Question: I am trying to get total answer count for the question. (Please refer attached image for table structure)
Somehow I found this code which I believe similar to what I am looking for but not sure how to display total answers count (type = A in database)
'''
SELECT * FROM ^posts a, ^posts q WHERE a.parentid=q.postid AND a.type="A" AND q.type="Q"
'''

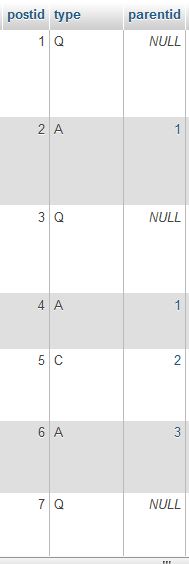
Answer: '''
select q.postid, count(a.postid) from posts q
left outer join posts a on q.postid = a.parentid
where q.type = 'Q'
group by q.postid
'''